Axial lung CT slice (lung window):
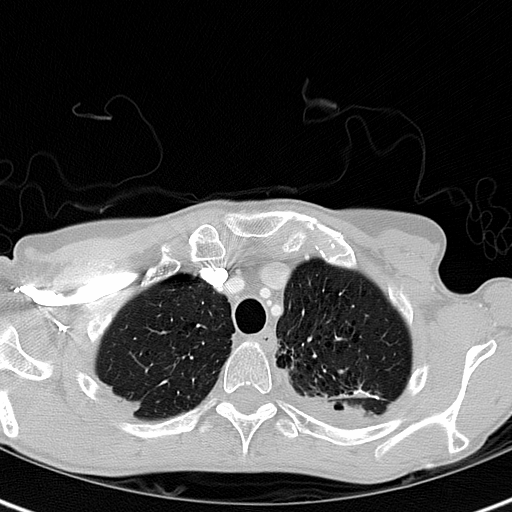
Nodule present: no